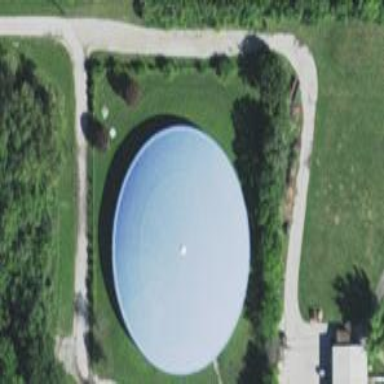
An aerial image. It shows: Building with water storage tank.